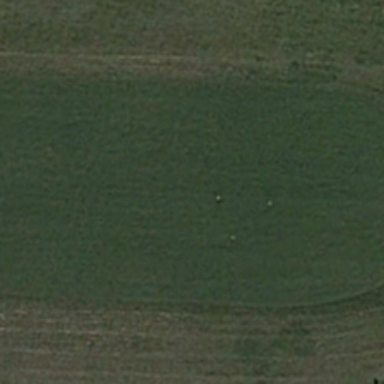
It is a piece of green meadow .